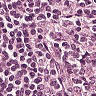
Metastatic tissue present: no